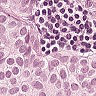
Metastatic tissue present: yes